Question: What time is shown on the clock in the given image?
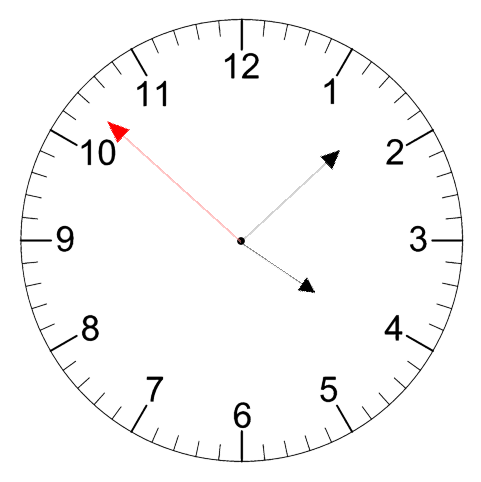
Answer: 04:07:52